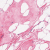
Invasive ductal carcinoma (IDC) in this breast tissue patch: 0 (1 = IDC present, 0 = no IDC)